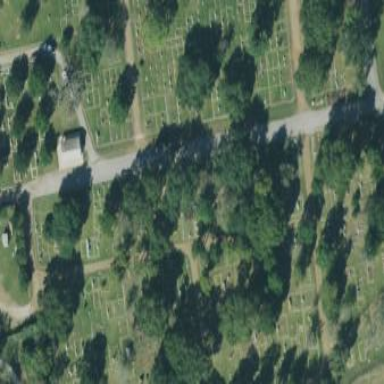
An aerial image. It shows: Cemetery.